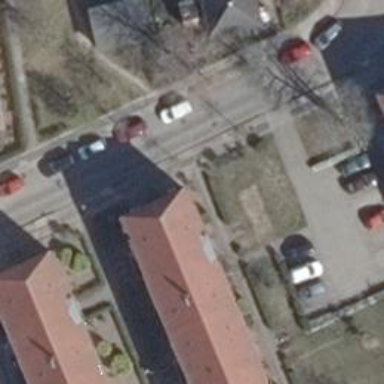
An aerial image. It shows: Paved footway.